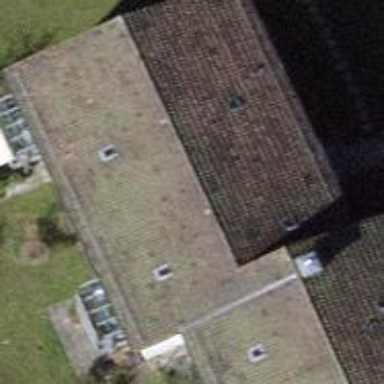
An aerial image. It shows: Building with gabled roof.